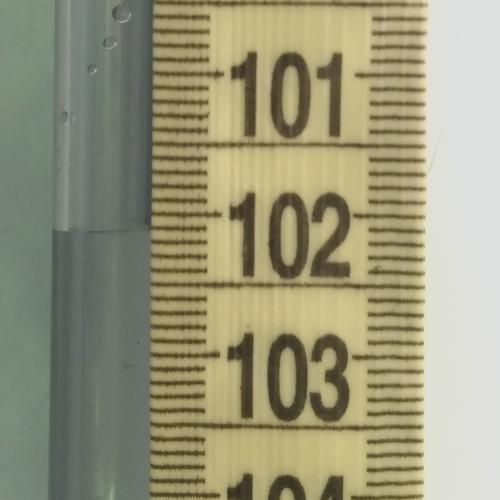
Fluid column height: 102.1 cm